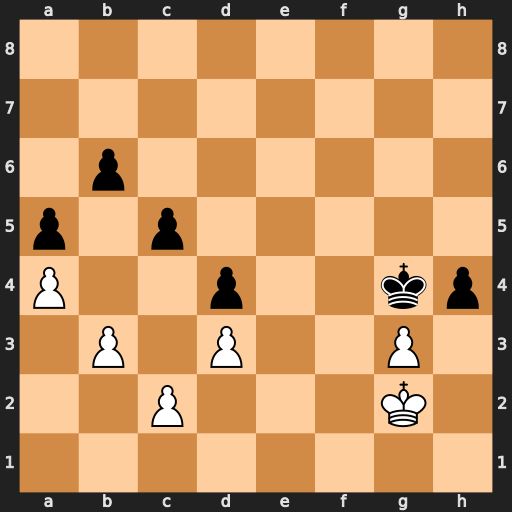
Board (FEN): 8/8/1p6/p1p5/P2p2kp/1P1P2P1/2P3K1/8
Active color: w
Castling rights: -
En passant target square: -
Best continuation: gxh4 Kxh4 Kf3